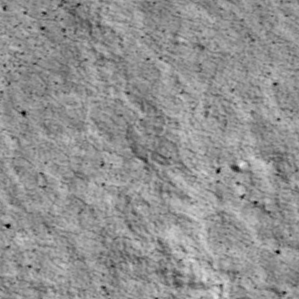
Label: non_frost